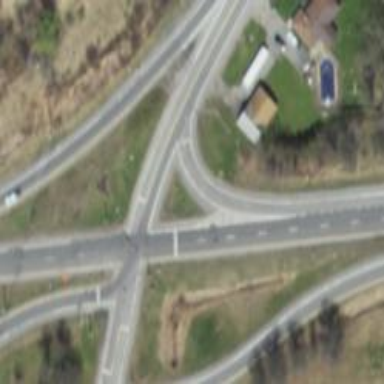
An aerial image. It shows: Trunk link highway.